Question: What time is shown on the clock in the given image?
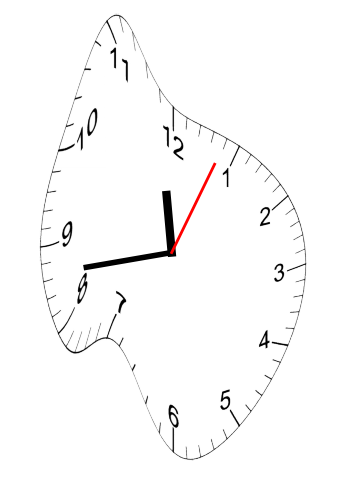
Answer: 11:43:04